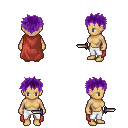
a pixel art fantasy rpg character, female body template, human, tanned skin, maroon cape, white pants, purple bedhead hairstyle, dagger, four views (front, back, left, right), 2x2 character sprite sheet, small pixel art, hard edges, no anti-aliasing